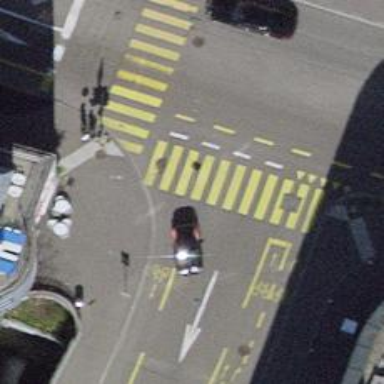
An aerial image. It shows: Secondary road with asphalt surface. It has cycle lane on both sides.